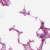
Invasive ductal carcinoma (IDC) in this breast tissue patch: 0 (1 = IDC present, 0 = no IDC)